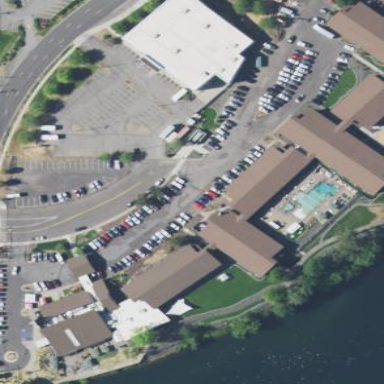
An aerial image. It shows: Hotel building.